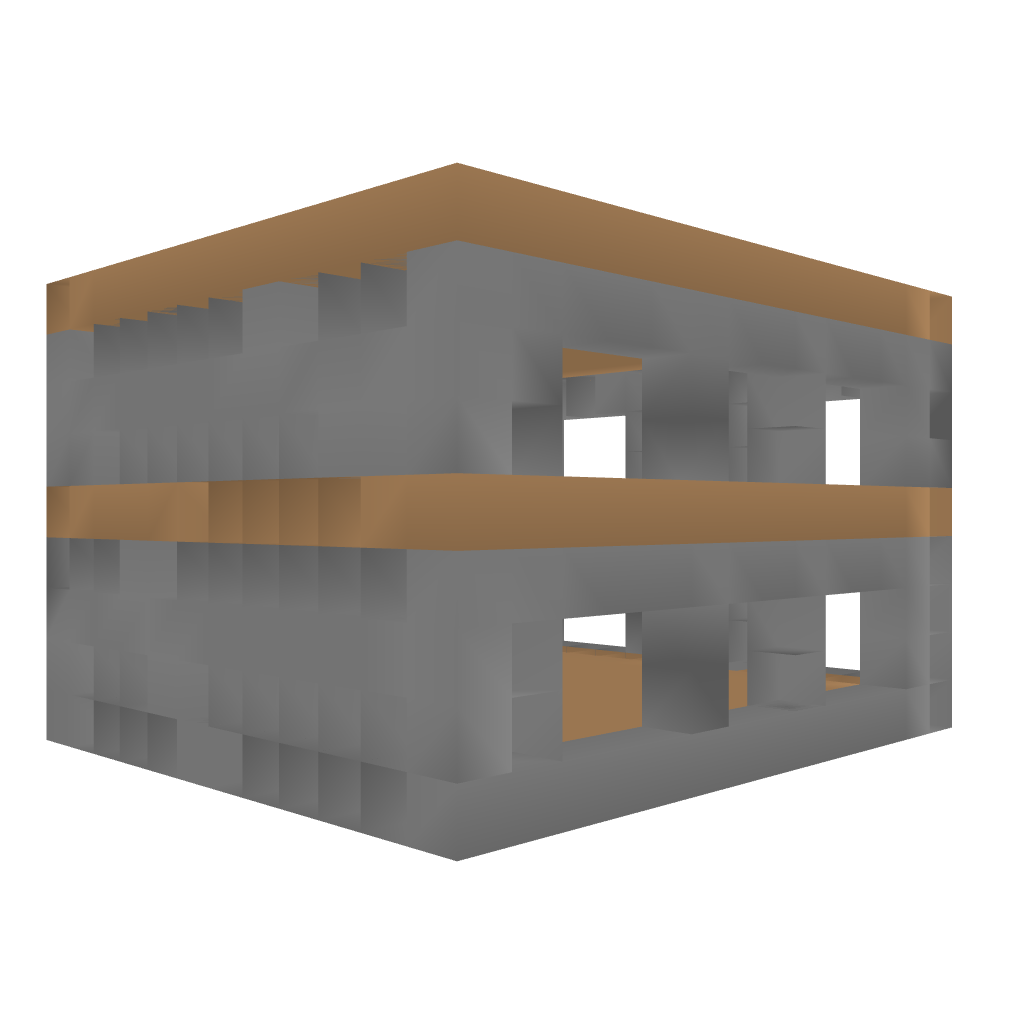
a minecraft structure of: boring brick building bad low quality